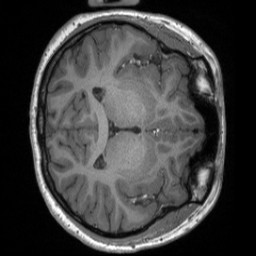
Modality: T1w
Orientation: axial